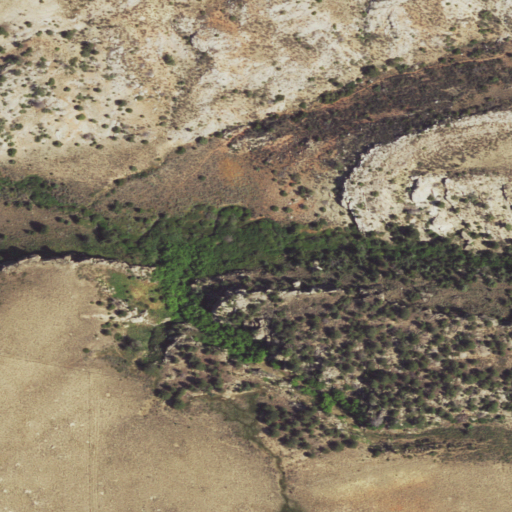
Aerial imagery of valley in Wyoming named Hurt Gulch containing shrub, grassland, evergreen forest, and woody wetlands